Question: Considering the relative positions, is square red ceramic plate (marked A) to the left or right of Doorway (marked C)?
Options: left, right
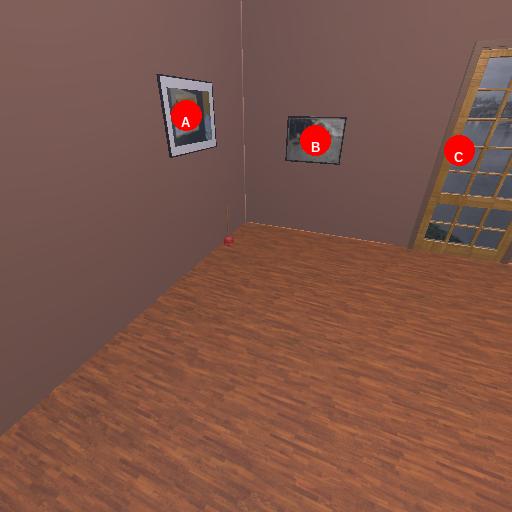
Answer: left